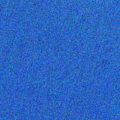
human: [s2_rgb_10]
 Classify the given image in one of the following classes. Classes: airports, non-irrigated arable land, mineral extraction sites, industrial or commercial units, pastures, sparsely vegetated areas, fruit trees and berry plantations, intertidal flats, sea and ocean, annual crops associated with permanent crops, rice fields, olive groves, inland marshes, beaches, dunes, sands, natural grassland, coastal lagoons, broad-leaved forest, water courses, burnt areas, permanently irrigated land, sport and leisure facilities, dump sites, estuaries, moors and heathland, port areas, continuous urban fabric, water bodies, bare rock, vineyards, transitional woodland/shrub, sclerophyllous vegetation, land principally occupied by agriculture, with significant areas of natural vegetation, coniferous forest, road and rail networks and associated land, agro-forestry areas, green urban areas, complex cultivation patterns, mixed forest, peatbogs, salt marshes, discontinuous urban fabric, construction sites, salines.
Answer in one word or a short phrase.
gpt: sea and ocean